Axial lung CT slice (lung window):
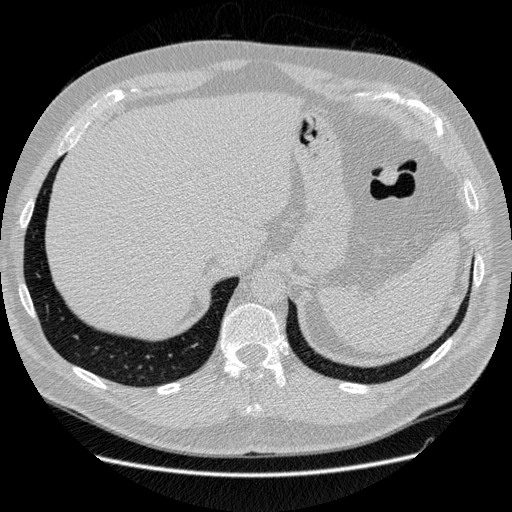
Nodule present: no